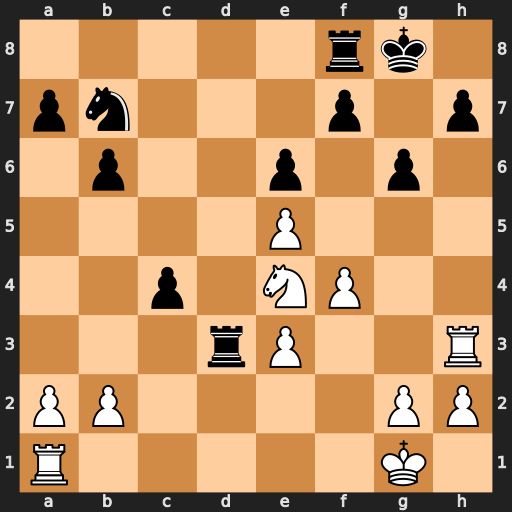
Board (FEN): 5rk1/pn3p1p/1p2p1p1/4P3/2p1NP2/3rP2R/PP4PP/R5K1
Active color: w
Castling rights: -
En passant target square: -
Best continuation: Nf6+ Kg7 Rxh7#